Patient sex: F
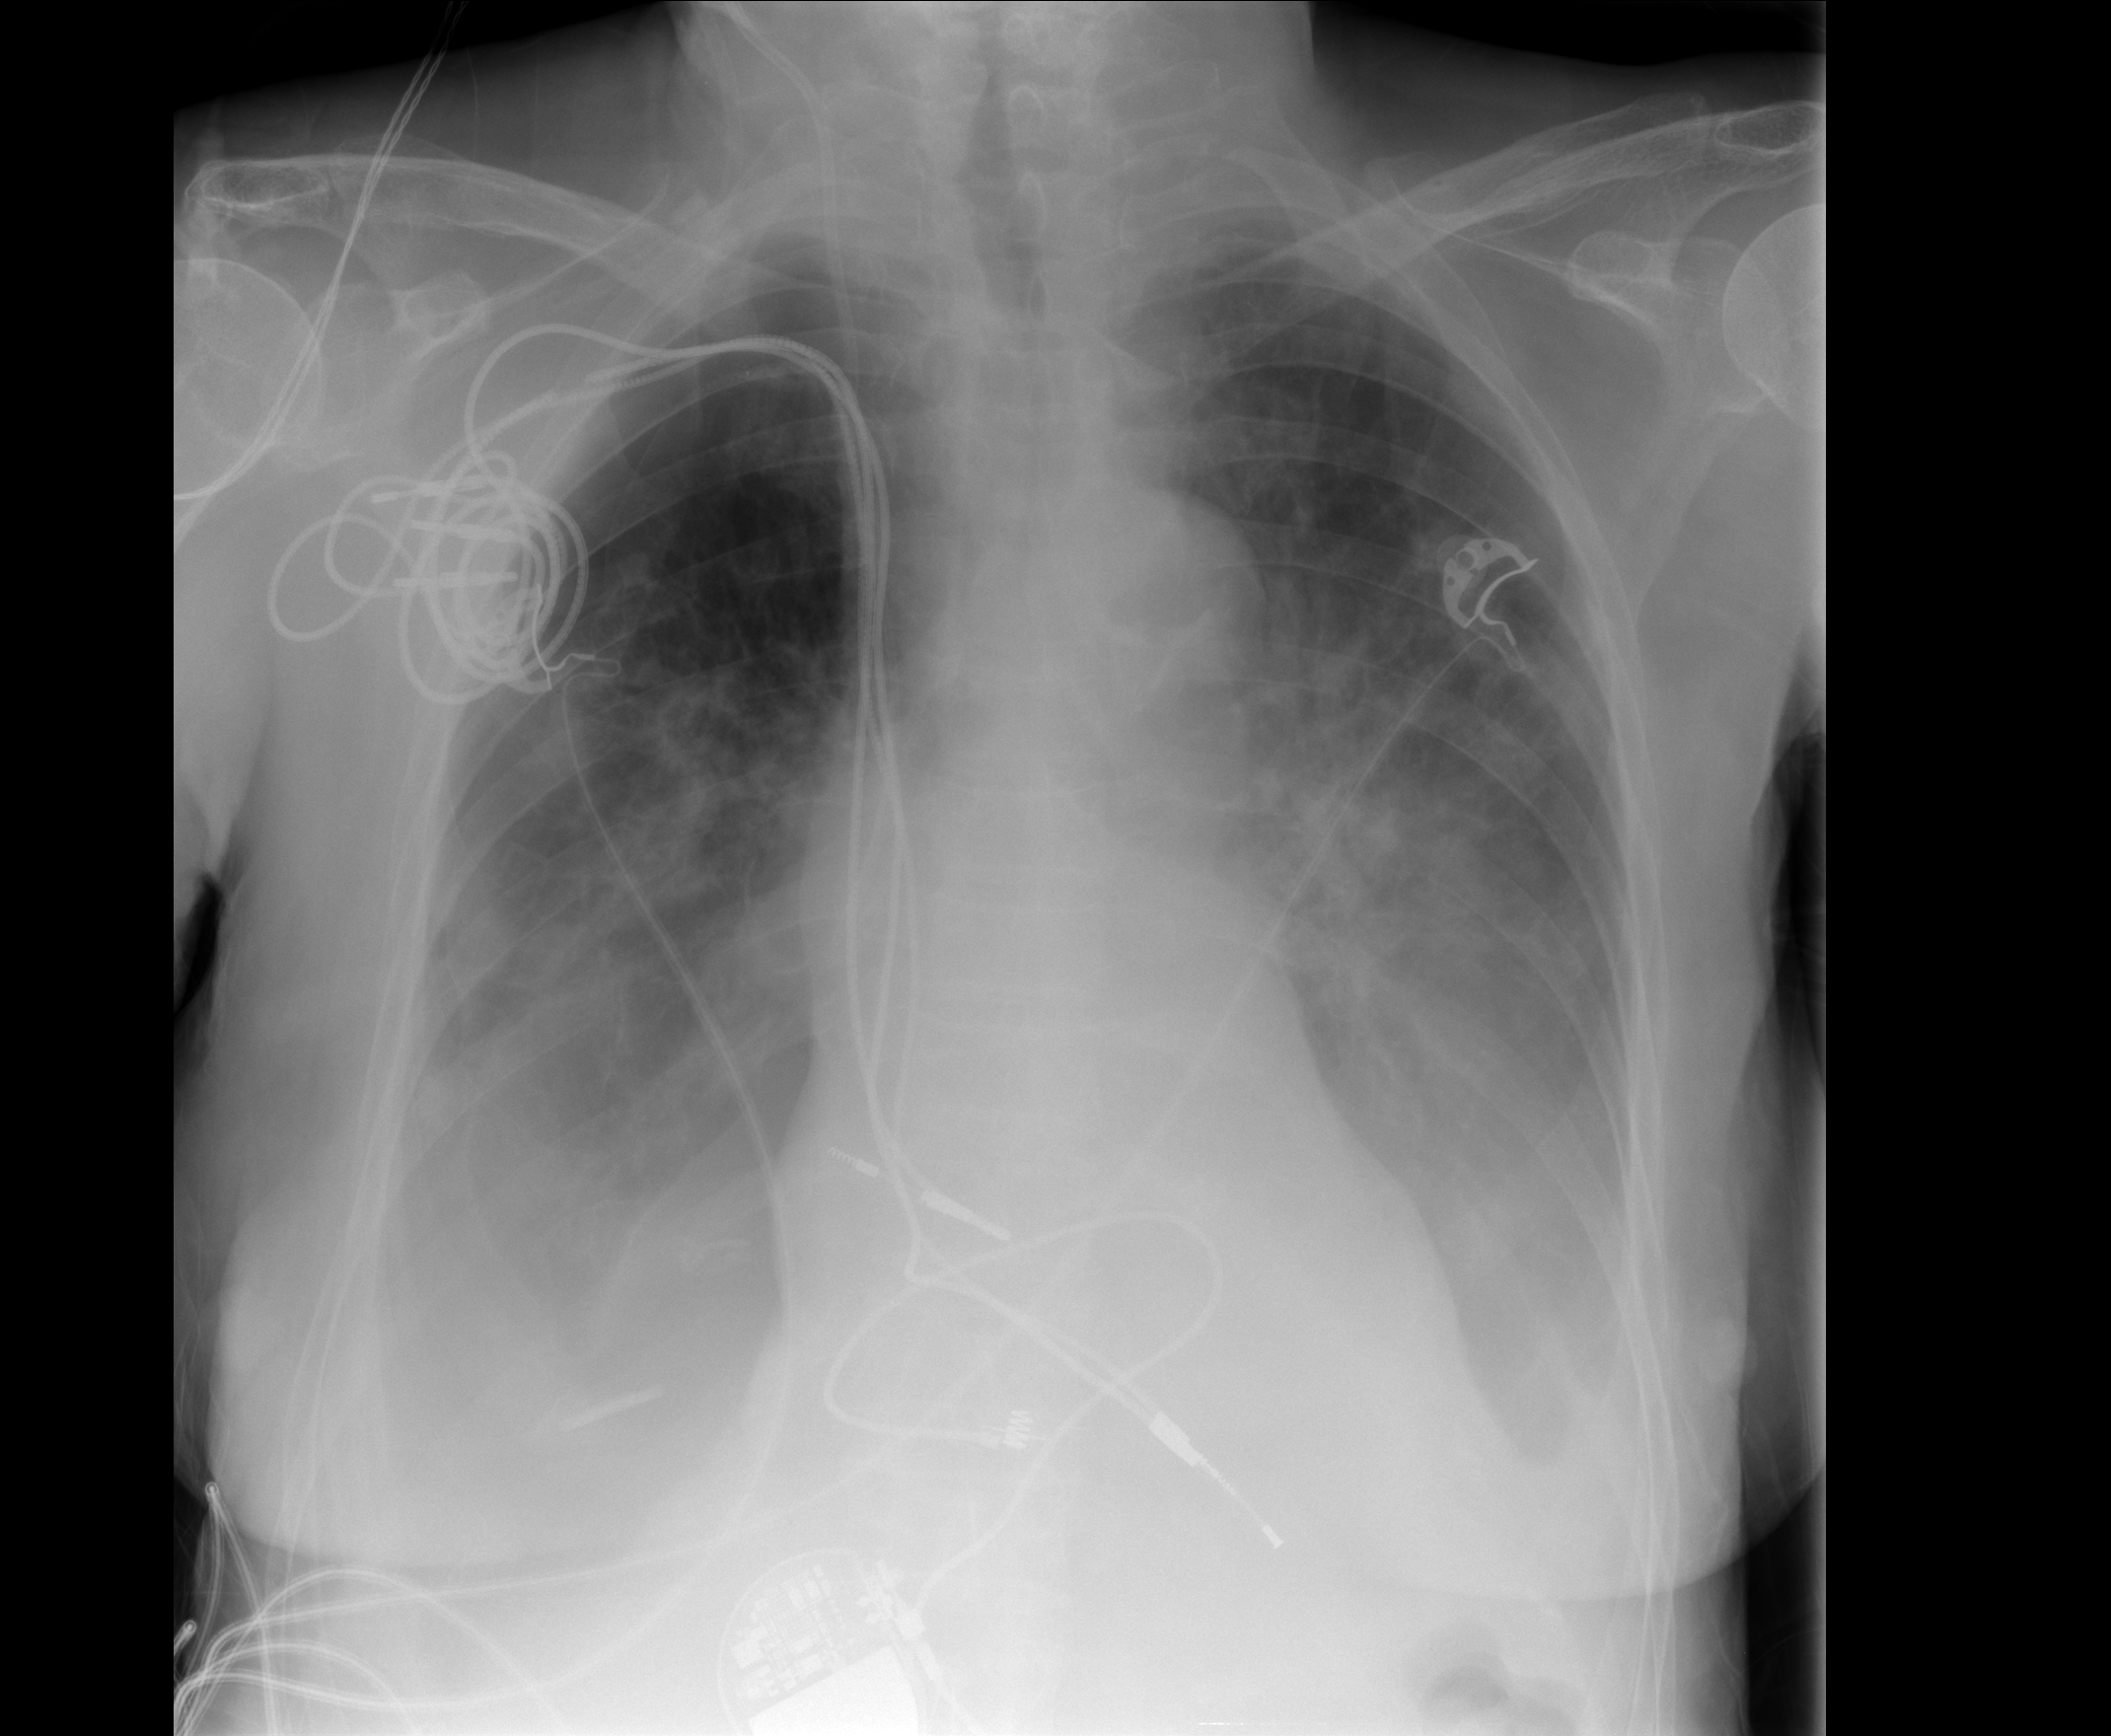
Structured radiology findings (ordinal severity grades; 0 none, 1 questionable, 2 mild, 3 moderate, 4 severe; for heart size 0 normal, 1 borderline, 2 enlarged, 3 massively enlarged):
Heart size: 0
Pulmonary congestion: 2
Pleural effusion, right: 3
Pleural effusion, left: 3
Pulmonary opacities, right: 0
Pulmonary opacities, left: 0
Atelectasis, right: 3
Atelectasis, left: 3